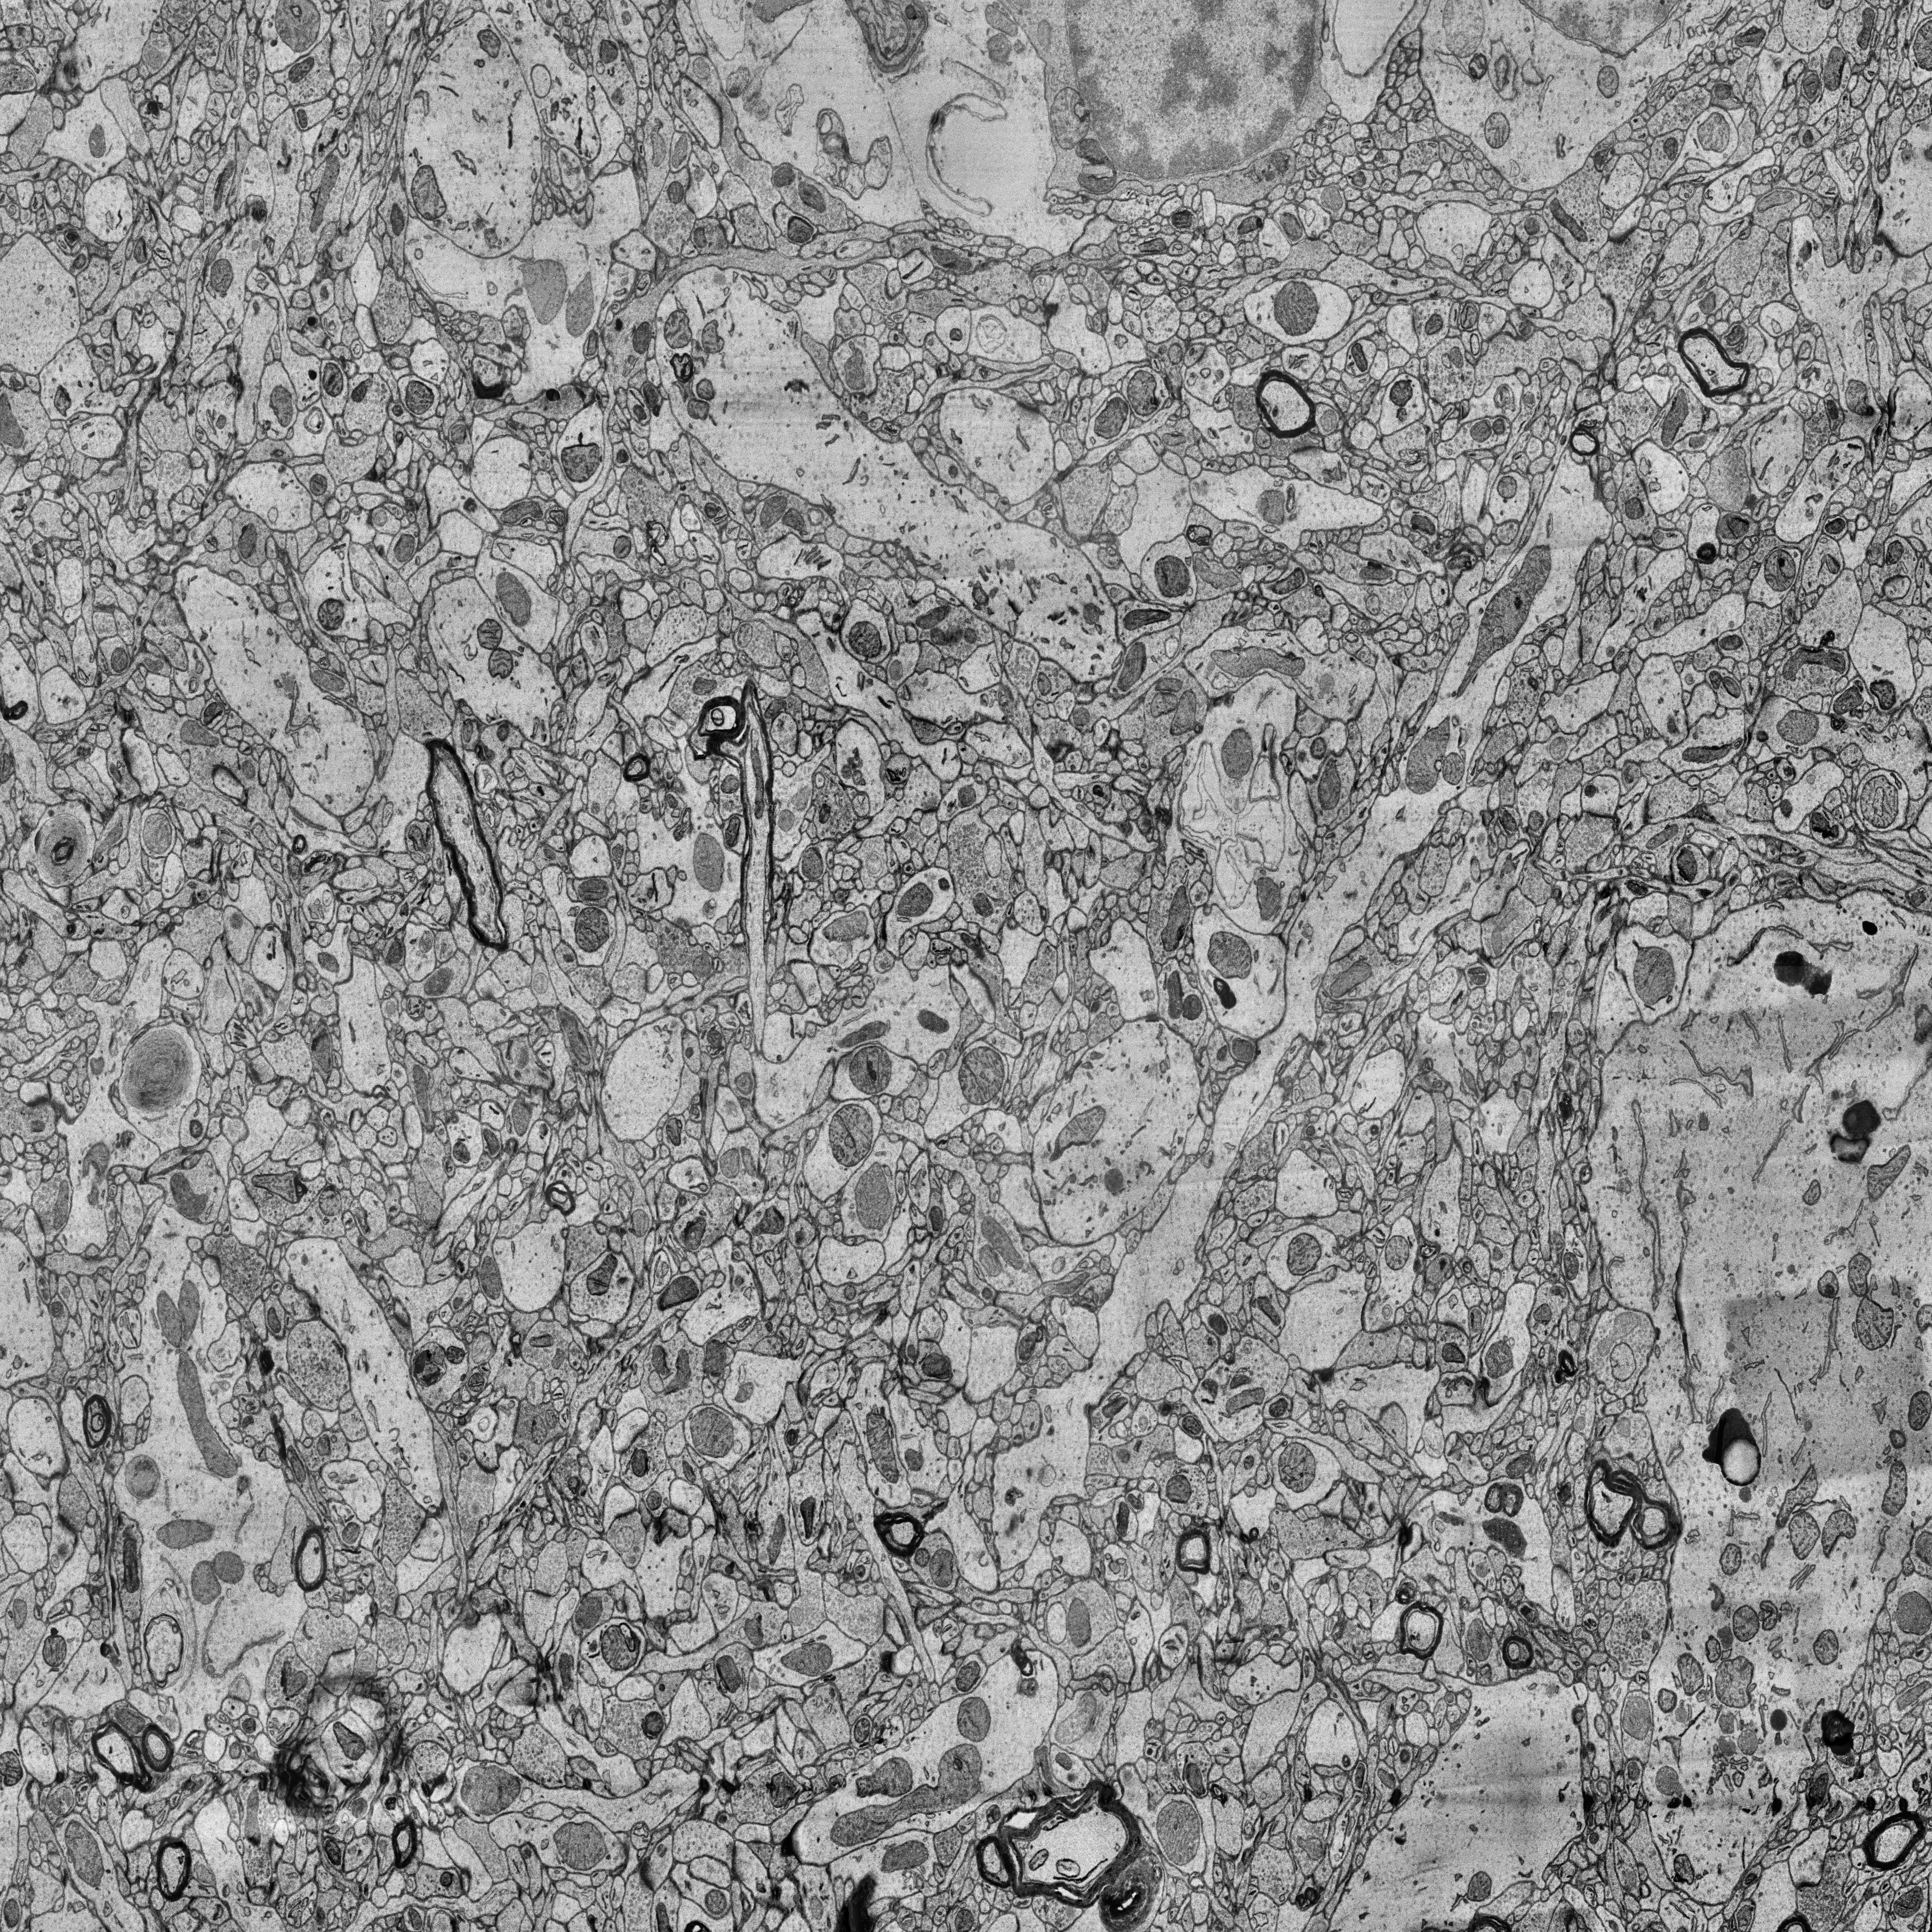
Electron microscopy slice of human cortex tissue
Slice depth (z): 182
Mitochondria instances in slice: 475